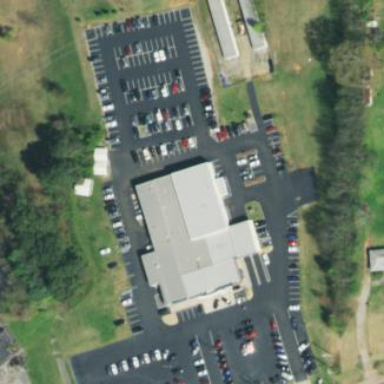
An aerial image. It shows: Car shop building.